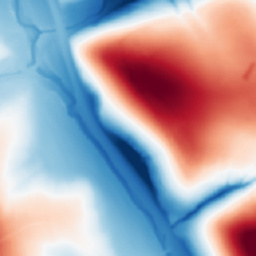
Category: multiscale
Decomposition family: dog_multiscale
Decomposition parameters: sigma_ratio: 2
n_scales: 6
base_sigma: 1
Upsampling method: area
Upsampling parameters: scale: 2
Upsampling scale: 2